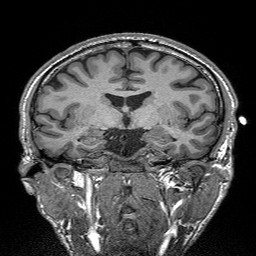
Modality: T1w
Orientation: sagittal
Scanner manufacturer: siemens
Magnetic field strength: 3 T
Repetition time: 2.3 s